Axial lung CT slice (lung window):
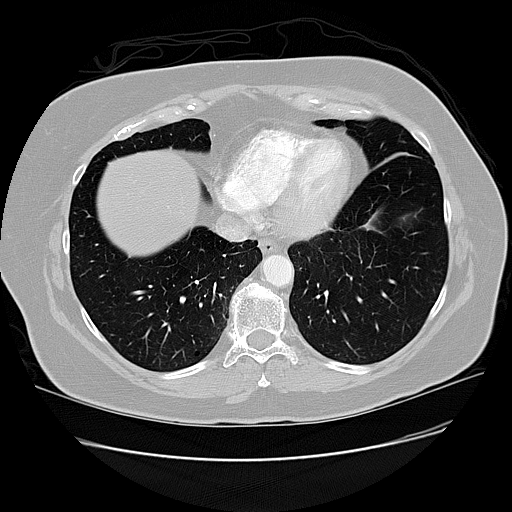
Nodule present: no